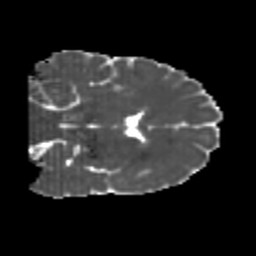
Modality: MD
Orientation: coronal
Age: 22
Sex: male
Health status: healthy
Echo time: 0.074 s